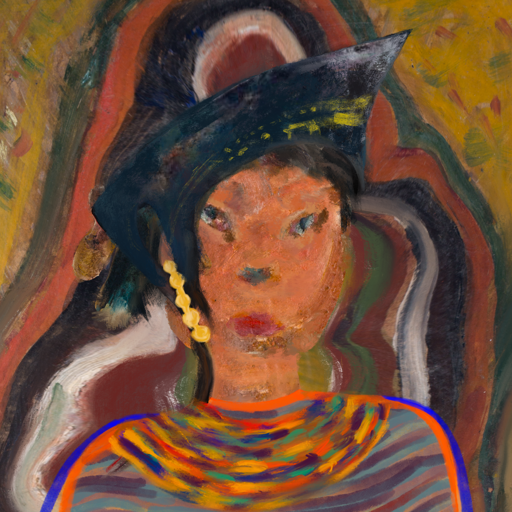
Background: AfterRaid, Head And Neck Front: Boggyland, Face Front: Boggyland, Bust: Experience, Hair Front: Pipe, Head Accessory: Irani, Second Necklace: An_Impression_2, Necklace: Blank, Baby: Blank